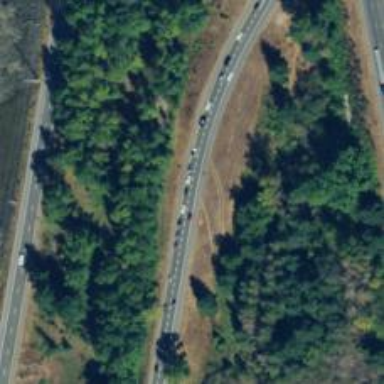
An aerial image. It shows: Trunk highway.